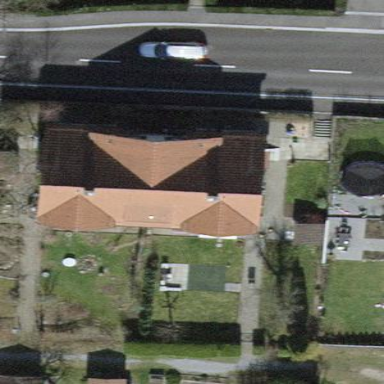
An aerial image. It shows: Building with tiled roof.